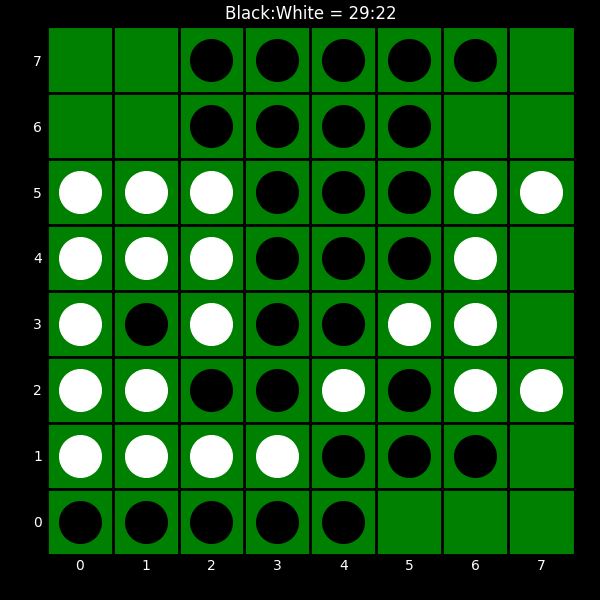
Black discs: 29
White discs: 22